Field crop: maize
Growth stage: 2
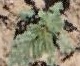
Species: datura